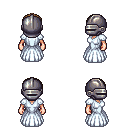
a pixel art fantasy rpg character, female body template, human, light skin, underdress, gold greaves, blonde plain hairstyle, metal helm, maroon shoes, four views (front, back, left, right), 2x2 character sprite sheet, small pixel art, hard edges, no anti-aliasing